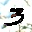
Label: 3